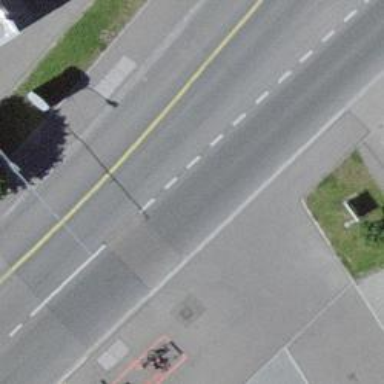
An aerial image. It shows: Bicycle rental facility.